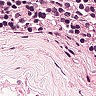
Metastatic tissue present: no